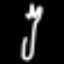
Label: fork